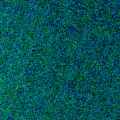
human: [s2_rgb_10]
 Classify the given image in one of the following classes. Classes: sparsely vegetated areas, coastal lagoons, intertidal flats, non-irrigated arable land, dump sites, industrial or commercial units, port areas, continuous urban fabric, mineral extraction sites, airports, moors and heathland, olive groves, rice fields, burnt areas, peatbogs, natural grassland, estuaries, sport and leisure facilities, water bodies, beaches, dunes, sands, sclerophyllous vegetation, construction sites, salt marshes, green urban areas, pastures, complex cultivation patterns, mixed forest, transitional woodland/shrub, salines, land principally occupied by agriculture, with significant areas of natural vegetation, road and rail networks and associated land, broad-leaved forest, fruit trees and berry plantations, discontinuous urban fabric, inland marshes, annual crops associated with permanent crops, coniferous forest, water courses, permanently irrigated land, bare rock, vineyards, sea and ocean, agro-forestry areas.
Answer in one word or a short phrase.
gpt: sea and ocean